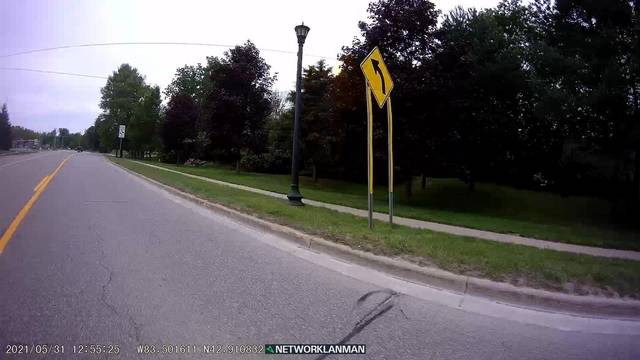
Region: United States
Coordinates: 42.911, -83.502